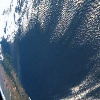
Label: water